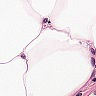
Metastatic tissue present: no